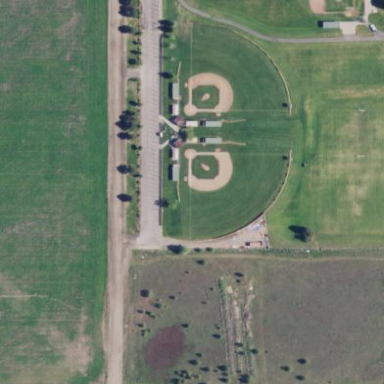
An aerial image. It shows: Softball pitch for leisure sports.